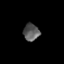
Tissue: skin
Cell type: Epithelial cells
Senescence score: 0.259
Nuclear area (px): 268
Mean DAPI intensity: 90.366